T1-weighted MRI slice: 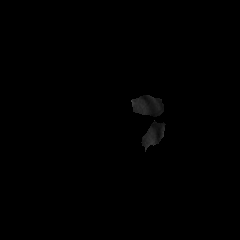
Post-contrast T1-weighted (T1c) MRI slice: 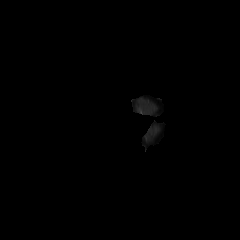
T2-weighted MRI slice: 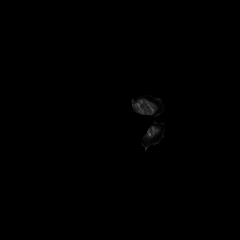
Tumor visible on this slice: no